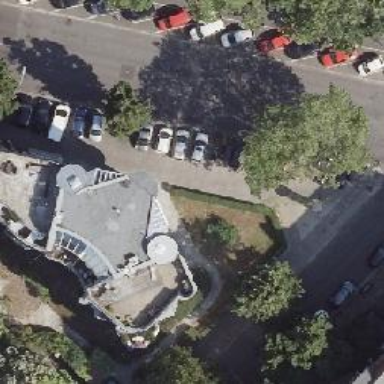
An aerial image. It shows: Beauty shop.